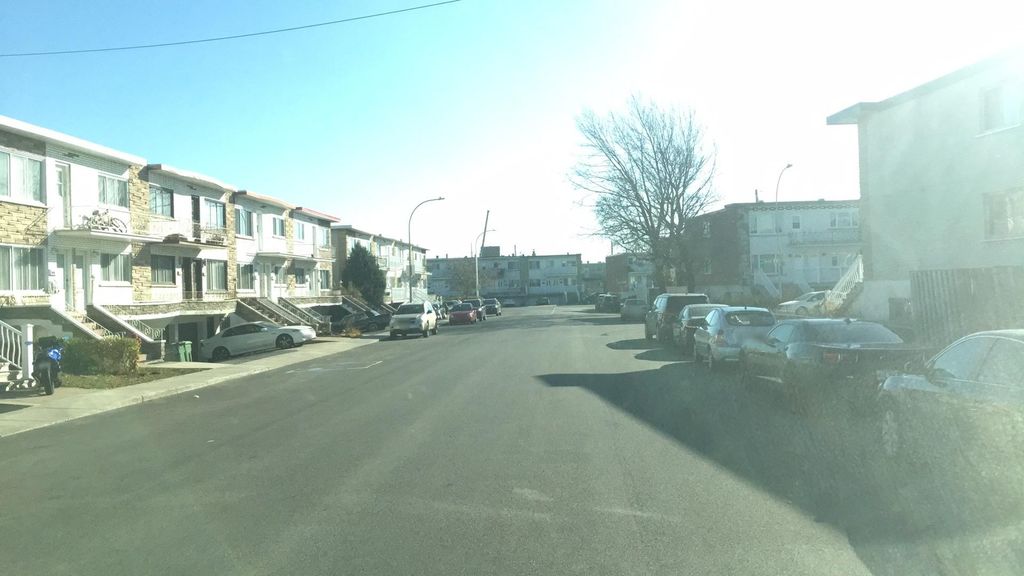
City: montreal